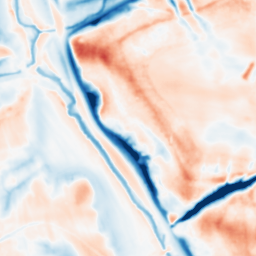
Category: multiscale
Decomposition family: dog_multiscale
Decomposition parameters: sigma_ratio: 1.6
n_scales: 5
base_sigma: 1
Upsampling method: sinc_hamming
Upsampling parameters: scale: 8
kernel_size: 16
Upsampling scale: 8